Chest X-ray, PA view. Patient: 54 years old, sex F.
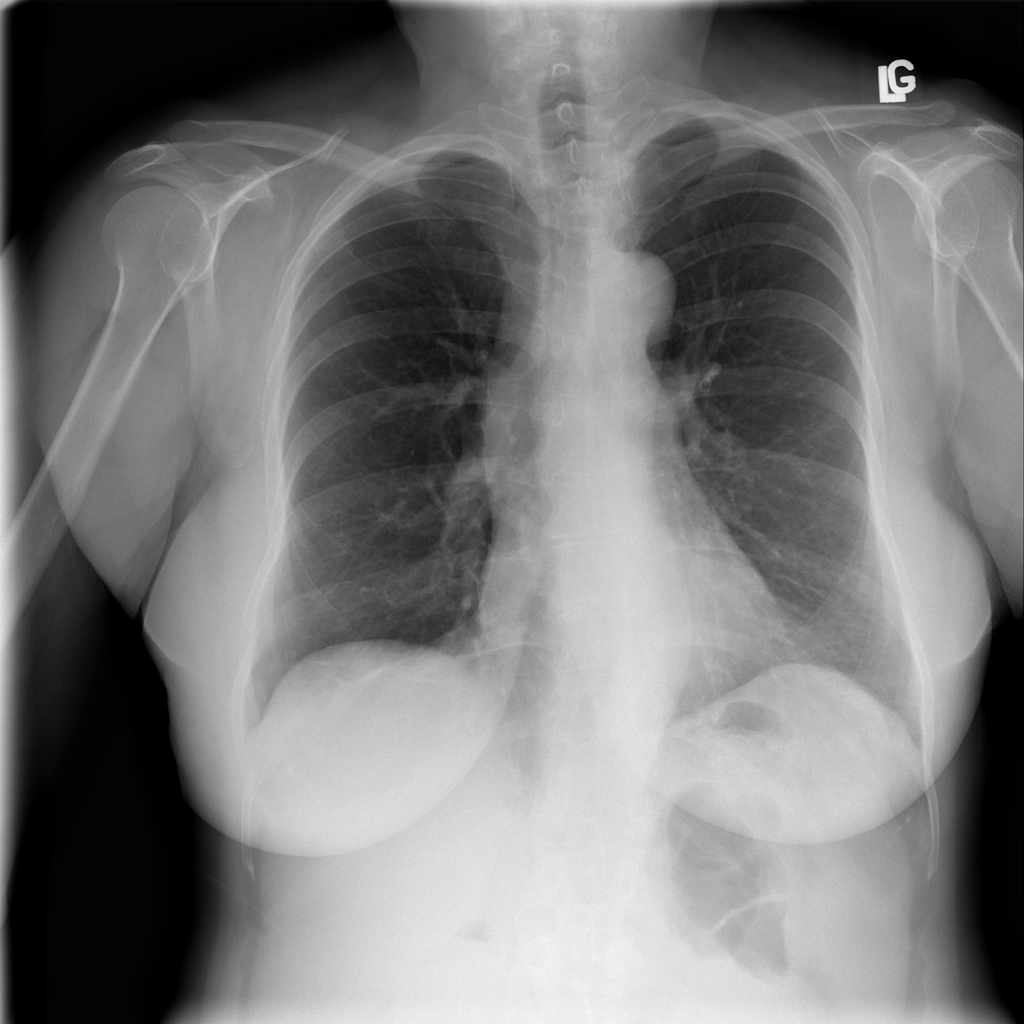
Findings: No Finding